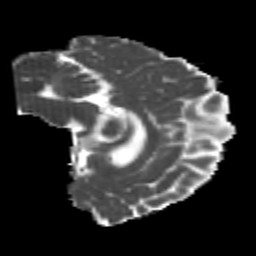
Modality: MD
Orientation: sagittal
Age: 23
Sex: male
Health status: healthy
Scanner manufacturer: philips
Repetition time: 7.384 s
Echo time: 0.08599 s